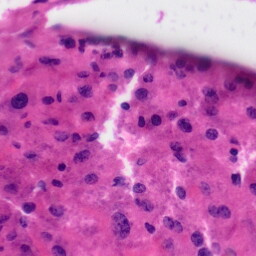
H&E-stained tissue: Liver